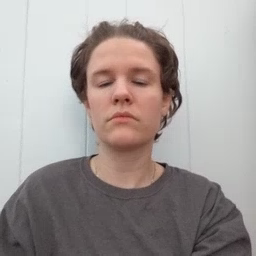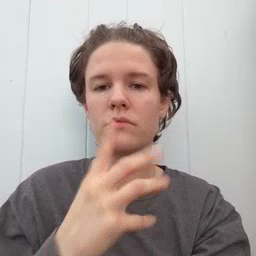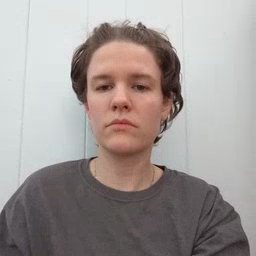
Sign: wet